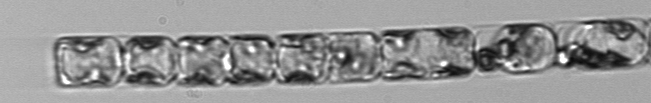
Label: Guinardia_delicatula_TAG_internal_parasite